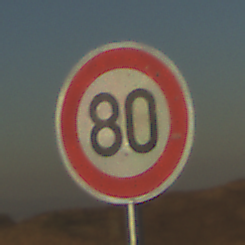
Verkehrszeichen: Geschwindigkeit80
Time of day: SunriseSunset
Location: Outdoor (Nature)
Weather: Clear
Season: NotSpecified
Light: Natural